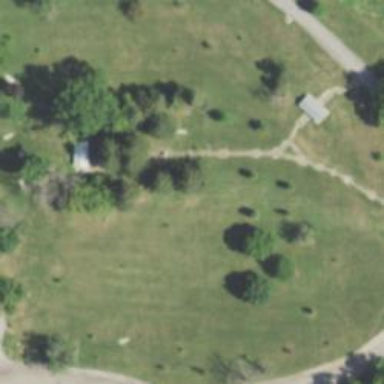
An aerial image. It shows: Disc golf fairway with hole.